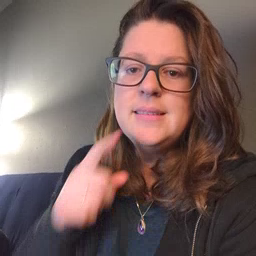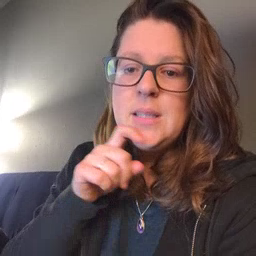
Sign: cereal